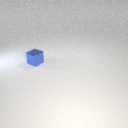
small blue metal cube